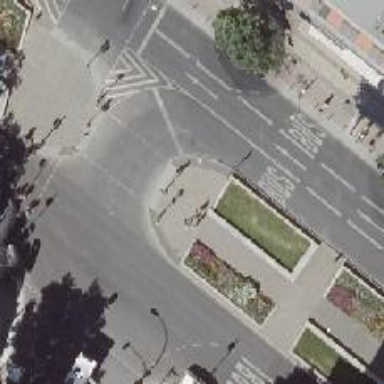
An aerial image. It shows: Crossing with traffic signals.